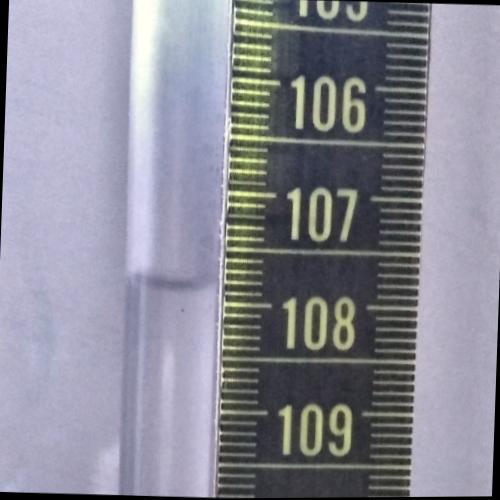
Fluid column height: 107.8 cm